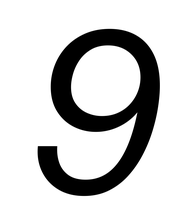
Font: InstrumentSans-Italic_Italic